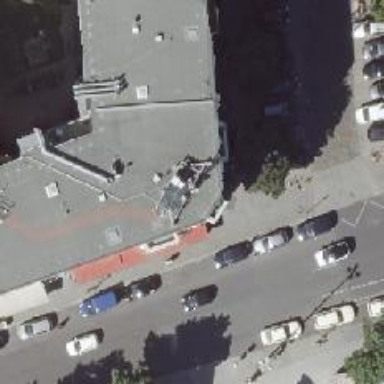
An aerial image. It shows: Lively nightclub.